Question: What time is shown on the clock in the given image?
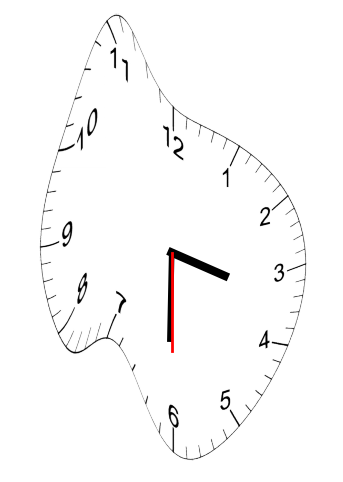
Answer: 03:30:30